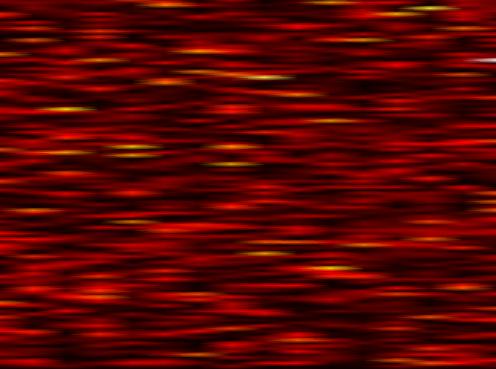
Label: FOFDM